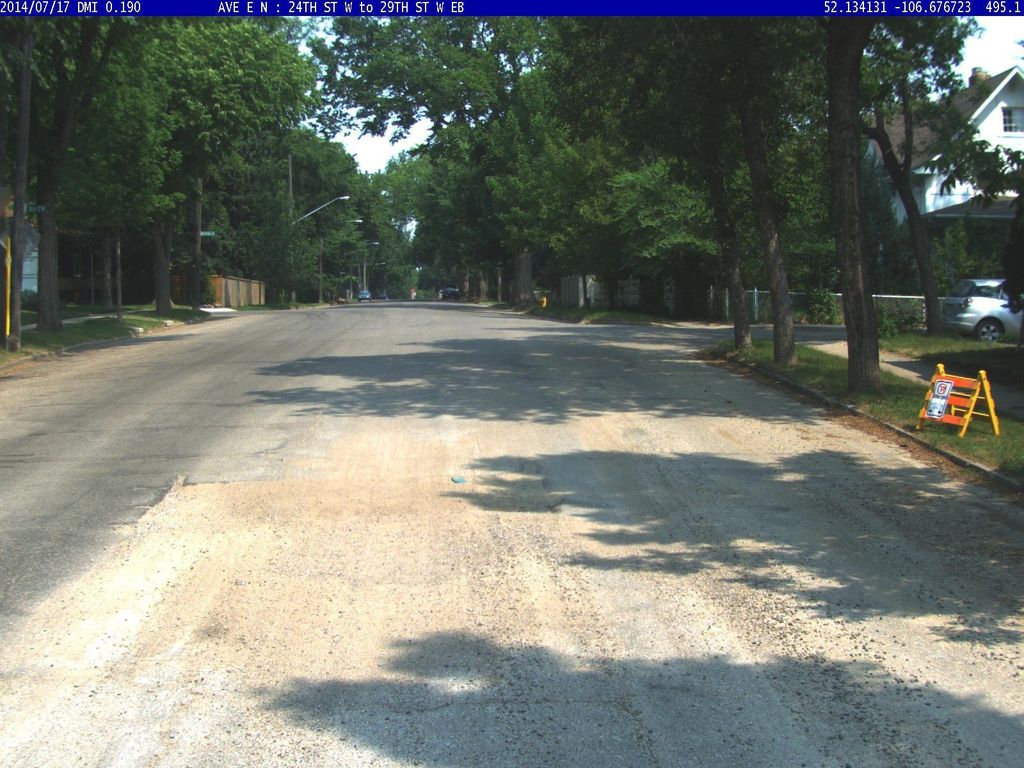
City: saskatoon